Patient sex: F
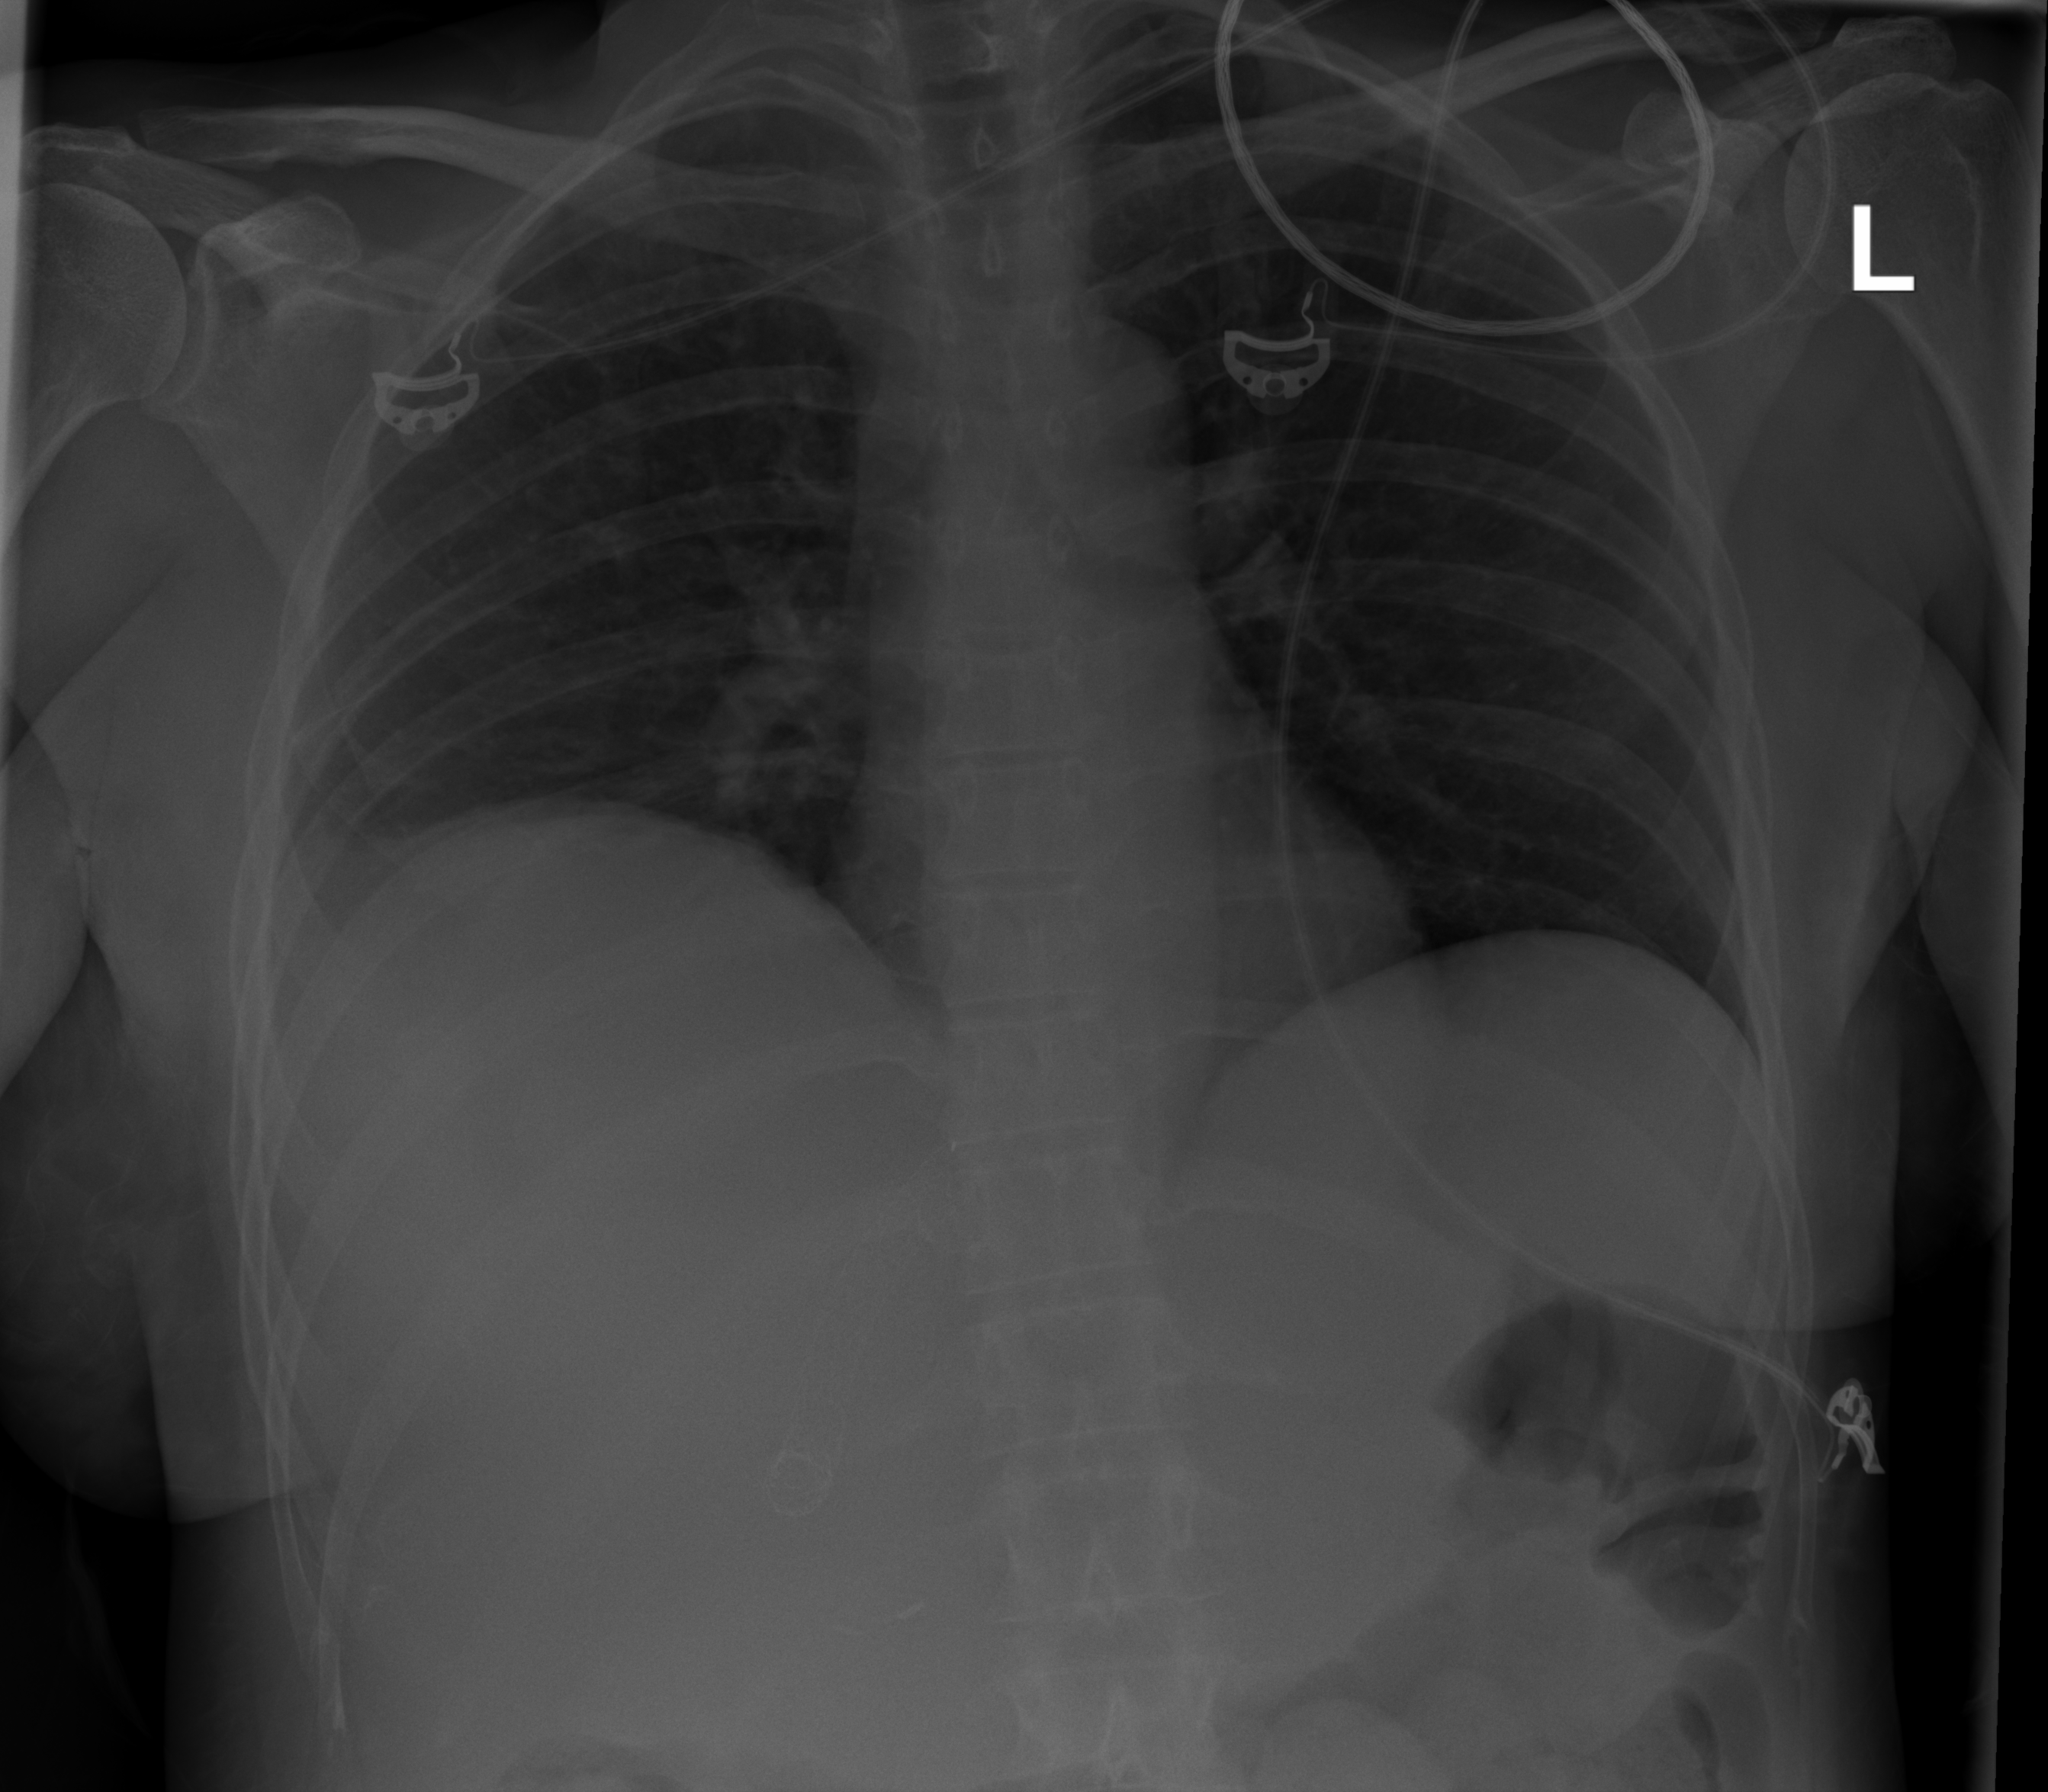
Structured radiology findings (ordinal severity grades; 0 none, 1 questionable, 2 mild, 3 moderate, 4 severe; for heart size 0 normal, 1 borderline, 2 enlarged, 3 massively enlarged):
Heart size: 0
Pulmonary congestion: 0
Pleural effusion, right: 2
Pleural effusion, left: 0
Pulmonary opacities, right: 0
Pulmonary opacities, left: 0
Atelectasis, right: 0
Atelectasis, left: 0